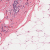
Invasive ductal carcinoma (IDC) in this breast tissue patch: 0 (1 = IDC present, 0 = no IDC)